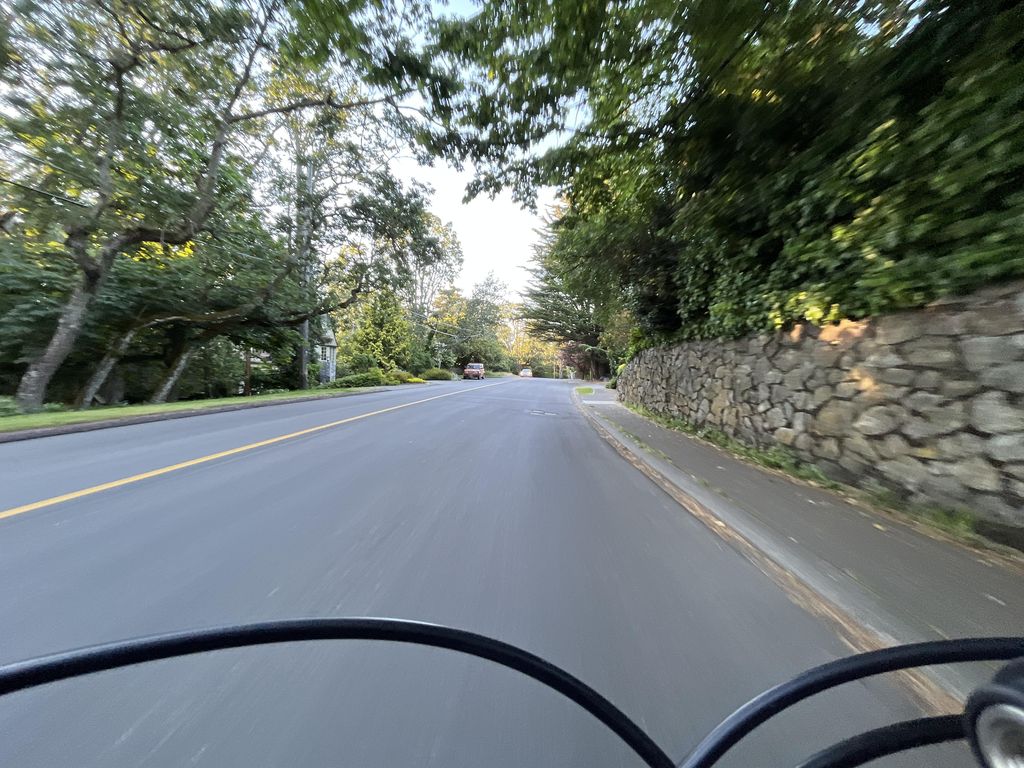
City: victoria